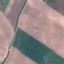
Label: AnnualCrop